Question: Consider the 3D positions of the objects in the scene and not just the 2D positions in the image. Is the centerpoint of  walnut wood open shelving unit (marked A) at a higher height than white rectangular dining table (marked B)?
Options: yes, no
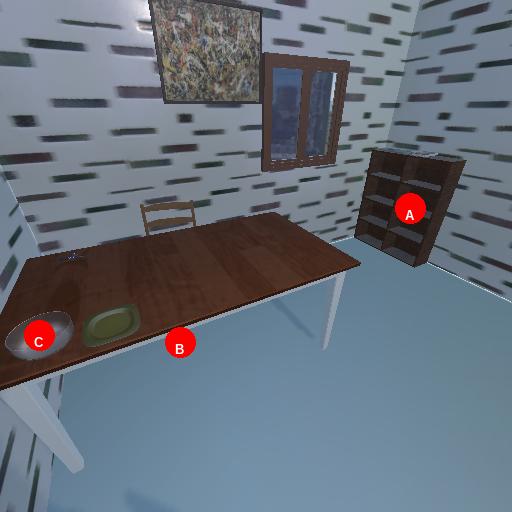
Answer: yes